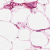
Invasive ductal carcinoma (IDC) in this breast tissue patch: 0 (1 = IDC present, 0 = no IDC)